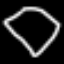
Label: diamond